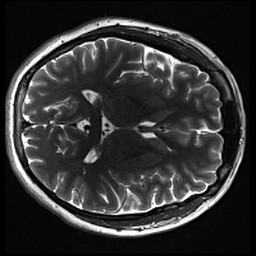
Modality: inplaneT2
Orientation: axial